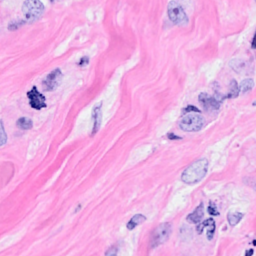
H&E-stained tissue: Breast